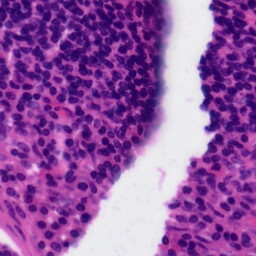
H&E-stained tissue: Tonsil